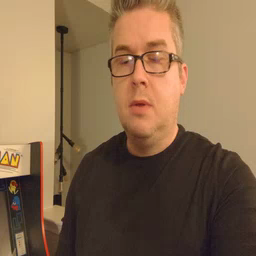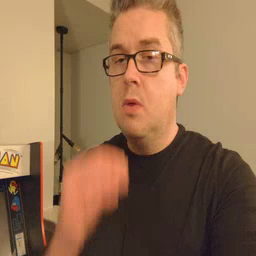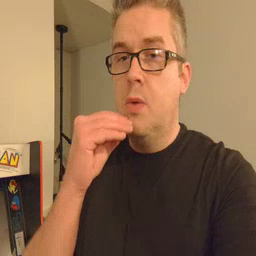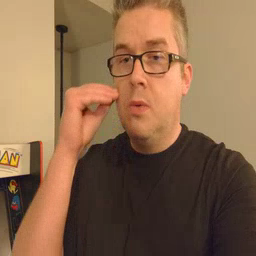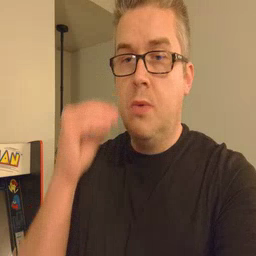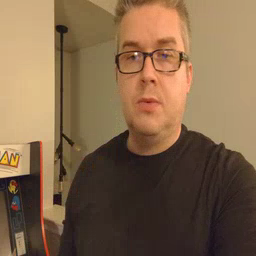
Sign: home